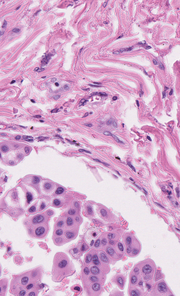
Tumor epithelial tissue: yes
Tumor-associated stroma tissue: yes
Normal tissue: no